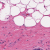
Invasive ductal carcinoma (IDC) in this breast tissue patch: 0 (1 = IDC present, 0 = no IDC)